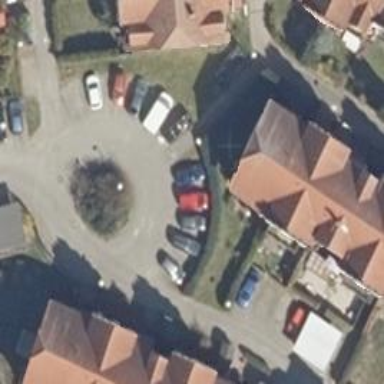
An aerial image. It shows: Street side parking area.